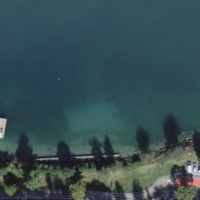
EUNIS habitat code: 14
Species observed at this site:
Juglans regia